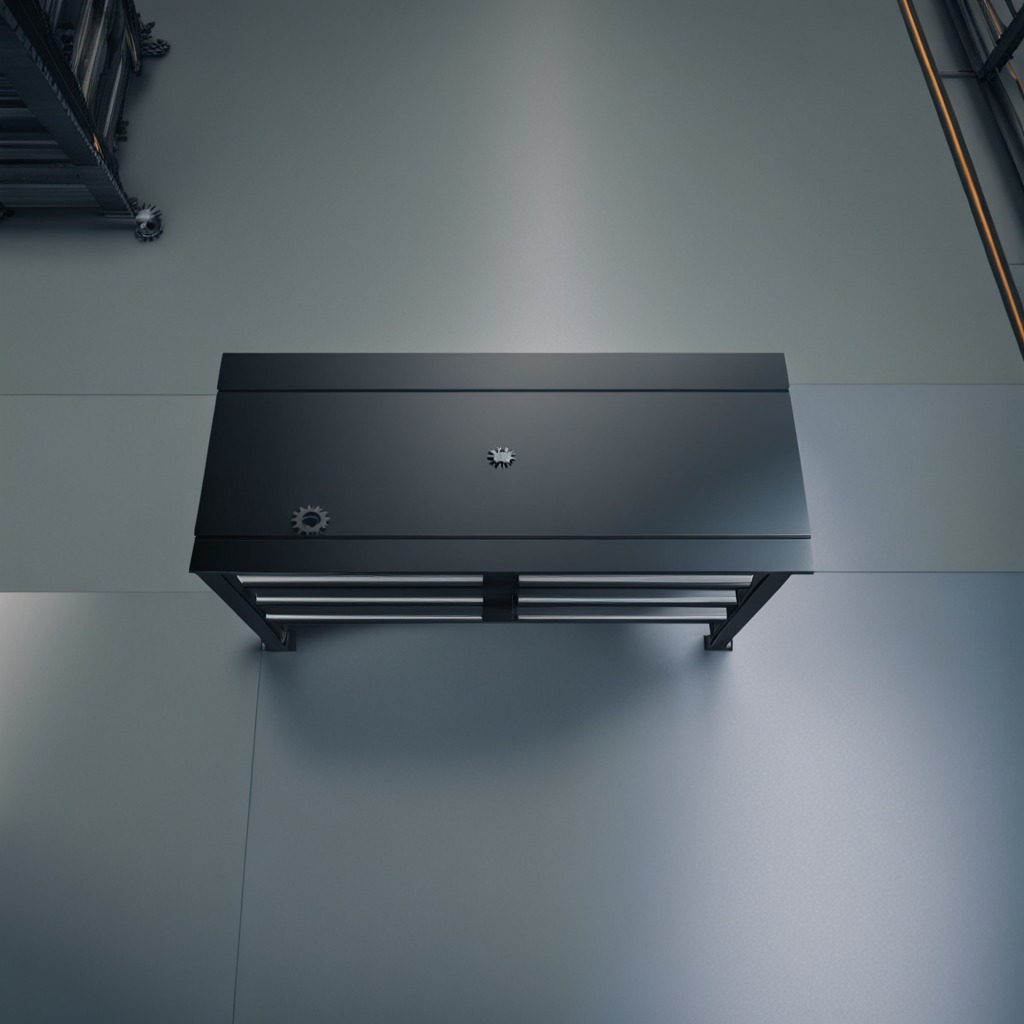
A steel gear with teeth is lying on the toolbox surface in an airplane hangar workshop 8K.